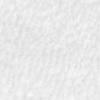
Label: no_change